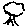
Label: tree